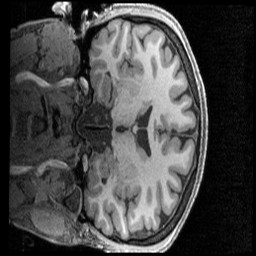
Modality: T1w
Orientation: coronal
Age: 20
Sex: female
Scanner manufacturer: siemens
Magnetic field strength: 3 T
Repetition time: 2.4 s
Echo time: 0.00231 s